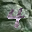
Label: 4